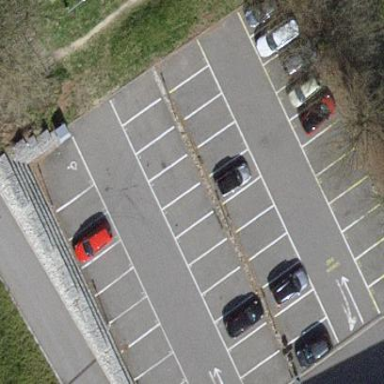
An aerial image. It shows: Parking area with surface.